Question: I want to have a top border on my wordpress site like this:

Thanks!
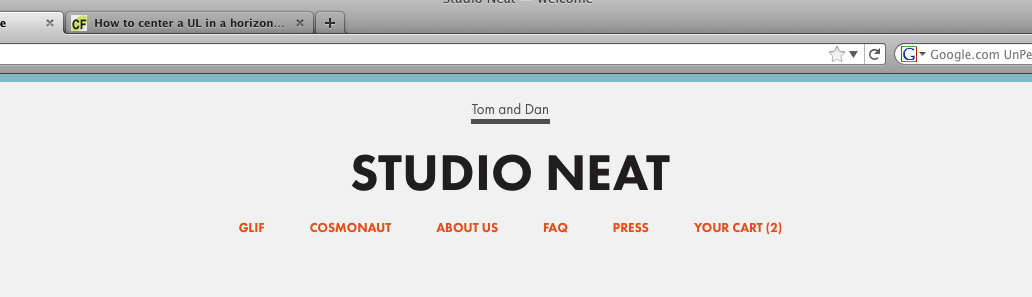
Answer: To apply this to the top of the whole page, apply styling to the body element in your CSS file:
'''
body {border-top: 10px solid #93bfcc;}
'''